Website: bh-photo
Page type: customer-info-address
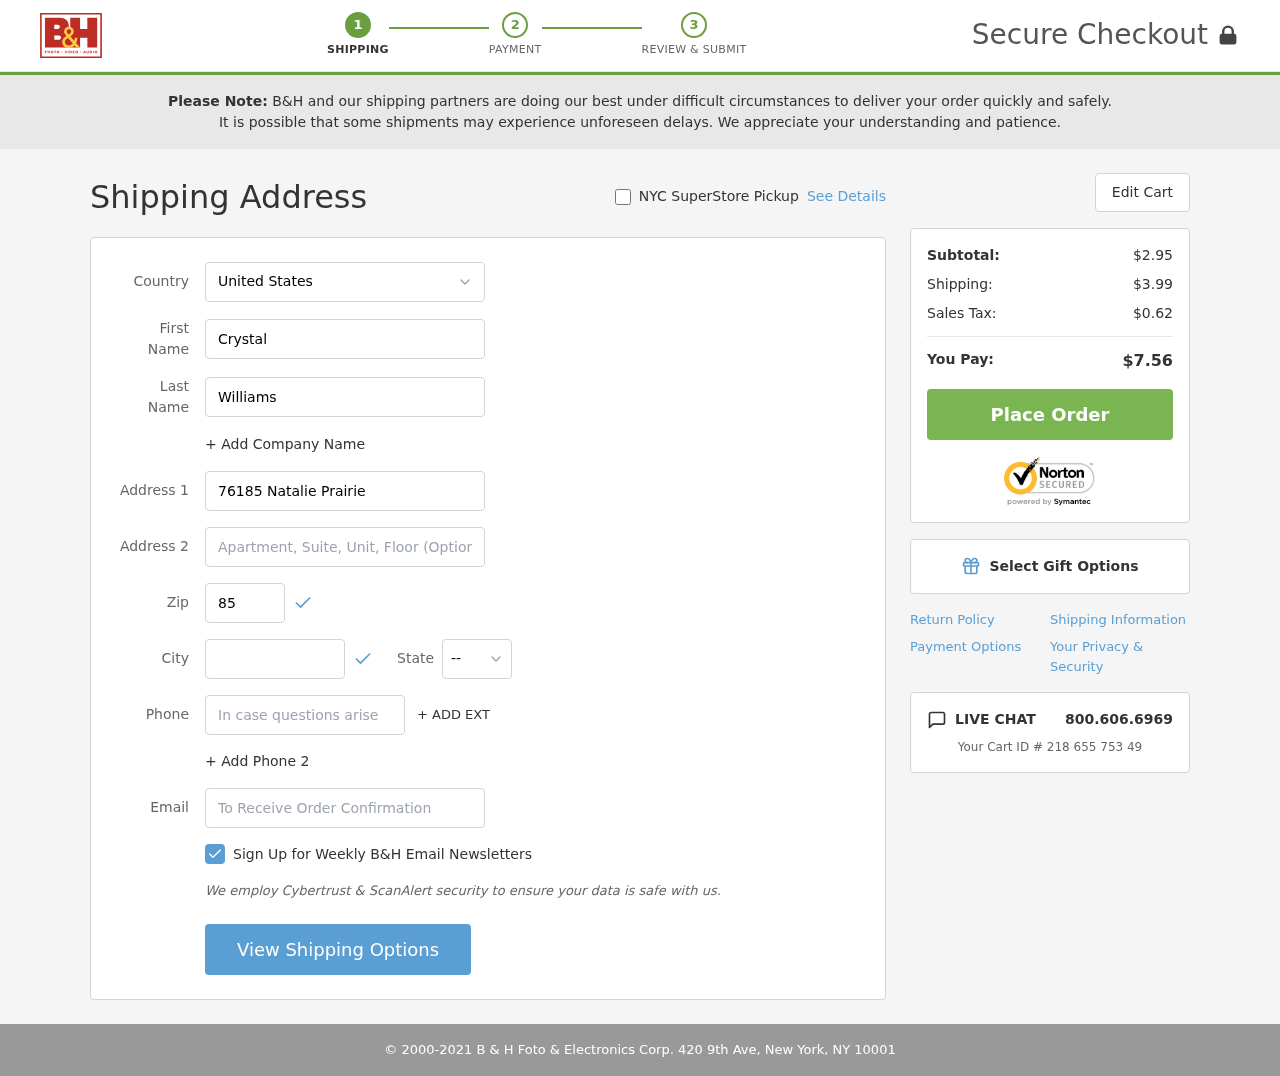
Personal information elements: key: PII_CITY
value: Onealburgh
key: PII_COUNTRY
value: United States
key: PII_EMAIL
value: crystalwilliams@yahoo.com
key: PII_FIRSTNAME
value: Crystal
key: PII_LASTNAME
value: Williams
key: PII_PHONE
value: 2866725995
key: PII_POSTCODE
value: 85100
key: PII_STATE_ABBR
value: CT
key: PII_STREET
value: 76185 Natalie Prairie
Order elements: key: ORDER_SUBTOTAL
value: $2.95
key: ORDER_SHIPPING_COST
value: $3.99
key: ORDER_TAX
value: $0.62
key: ORDER_TOTAL
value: $7.56
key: ORDER_ID
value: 218 655 753 49